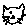
Label: cat